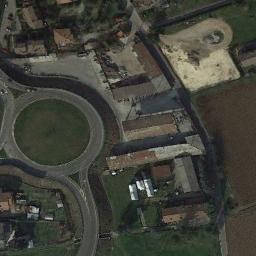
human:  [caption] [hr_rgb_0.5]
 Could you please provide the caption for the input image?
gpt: The roundabout is on the grass next to buildings .

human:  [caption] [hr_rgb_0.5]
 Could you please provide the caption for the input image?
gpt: The roundabout with three exits and entrances is surrounded by some houses and a lawn is in the middle of the roundabout .

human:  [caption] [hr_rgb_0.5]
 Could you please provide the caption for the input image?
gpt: There are several moving vehicles on the road at the roundabout, And there are some buildings and a large area of ​​farmland around the roundabout .

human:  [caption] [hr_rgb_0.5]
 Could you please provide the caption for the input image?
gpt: Many buildings of different shapes are beside the roundabout .

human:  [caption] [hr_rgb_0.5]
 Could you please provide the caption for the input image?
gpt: There are some buildings around the roundabout .